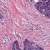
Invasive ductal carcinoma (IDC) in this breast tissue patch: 0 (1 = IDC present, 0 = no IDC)